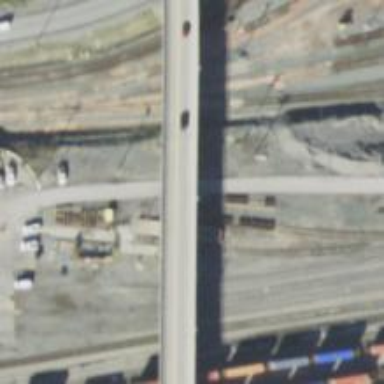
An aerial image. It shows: Railway yard used for servicing trains.